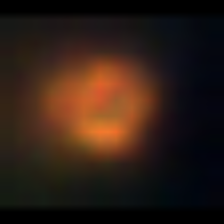
Taxon: NanoPlankton
Group: Other